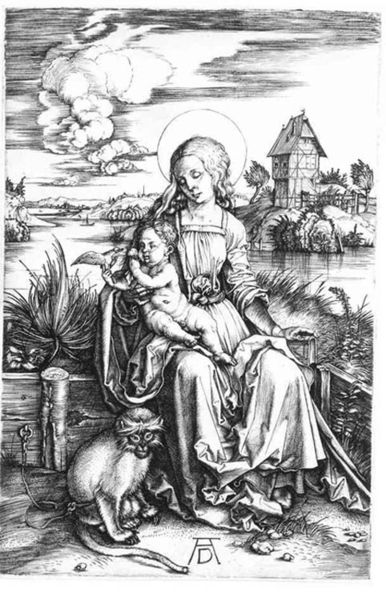
Titel: Die Madonna mit der Meerkatze
Künstler: Albrecht Dürer
Standort: Karlsruhe
Institution: Staatliche Kunsthalle Karlsruhe
Schlagwörter: baum, gemälde, himmel, meer, nackt, vogel, wasser, weiß, wolken, bäume, fluss, landschaft, see, sitzen, ufer, frau, grau, holz, kleid, schwarz, zeichnung, gebäude, gras, haus, tier, wolke, zaun, schleife, architektur, arm, falten, halten, steine, taube, signatur, bach, mühle, strauch, vögel, brücke, busch, büsche, gebüsch, gewässer, hütte, sonne, sträucher, insel, land, gewand, haare, sessel, sitzend, kind, mutter, blatt, musik, pflanzen, locken, renaissance, traurig, boot, affe, engel, garten, holzschnitt, schiff, papier, lehne, kette, dorf, mauer, grafik, graphik, baby, bank, rand, bretter, ad, junge, schoß, warten, grass, pfosten, katze, knabe, buch, druck, druckgraphik, jungfrau, druckgrafik, monogramm, radierung, stich, schwarzweiß, heiligenschein, nimbus, christus, jesus, fachwerk, fachwerkhaus, heilige, dürer, heilig, maria, kupferstich, madonna, mutter gottes, sohn, marienbild, schutz, haolz, bauwerk, pflock, kapuzineraffe, jesuskind, äffchen, madonna mit kind, albrecht, albrecht dürer, meerkatze, mandorla, glorie, anno domini, angebunden, mit, sankt, christusknabe, jesusknabe, weolke, sticj, seee, affee, 1570, albracht, jjesuskind, maria affe, holstich, weiherhäuschen, fluss mühle, capriole, heilige mutter gottes